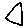
Label: triangle